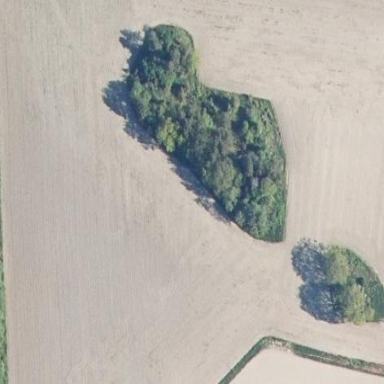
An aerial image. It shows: Beautiful woodland area.